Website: lowes
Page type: order-tracking
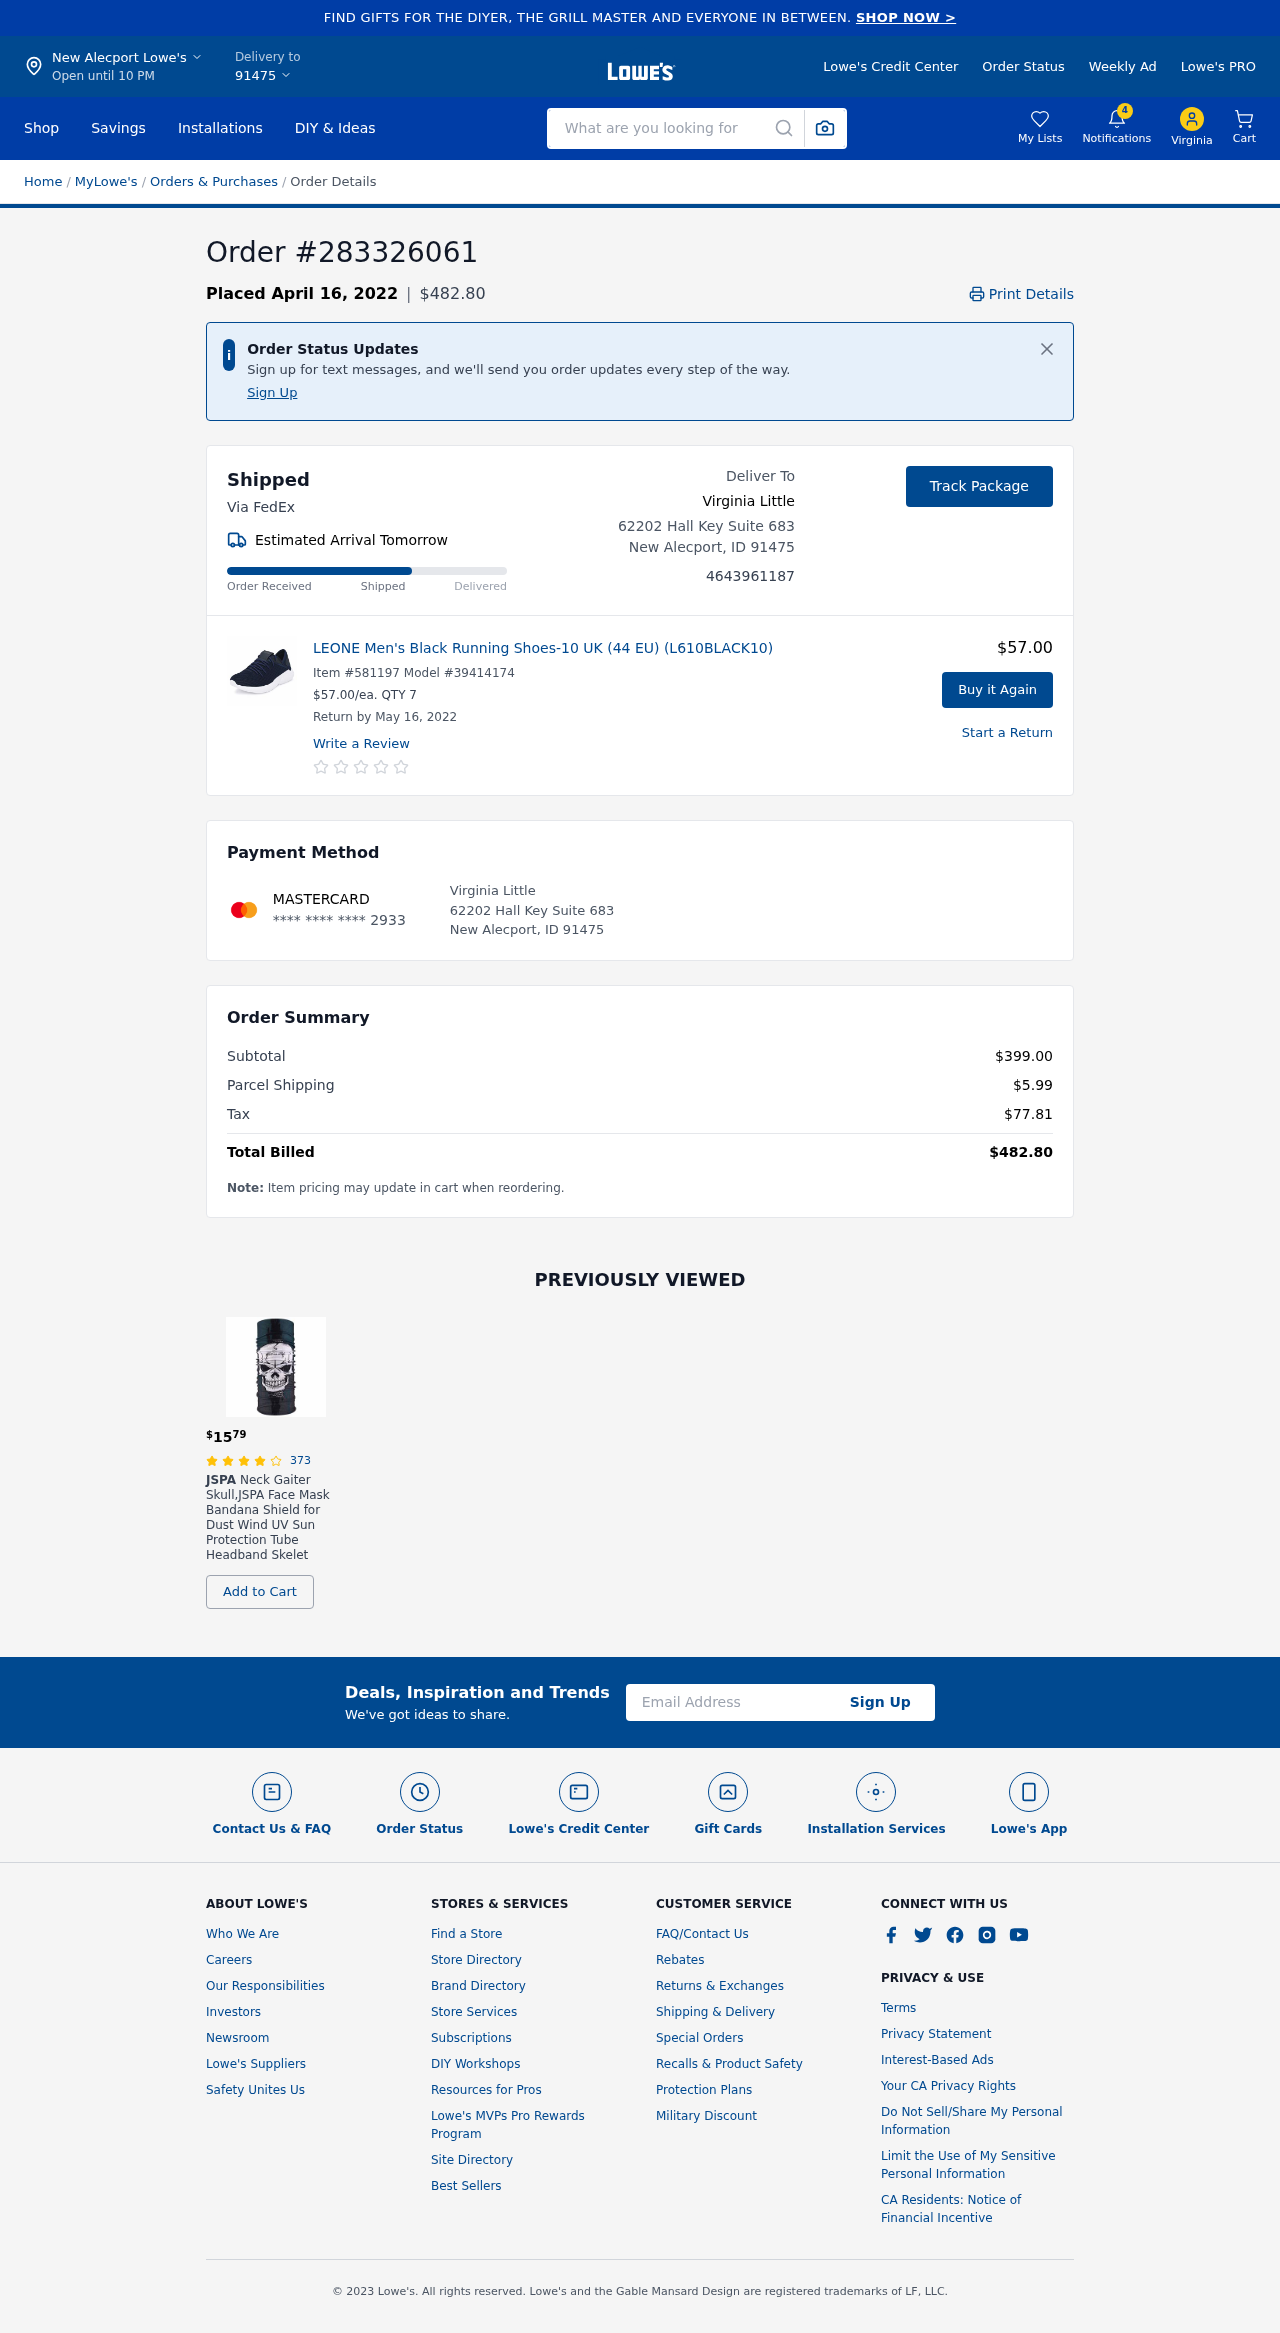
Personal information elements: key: PII_CARD_LAST4
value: **** **** **** 2933
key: PII_CARD_TYPE
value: MASTERCARD
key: PII_CITY
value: New Alecport Lowe's
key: PII_CITY_STATE_ZIP
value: New Alecport, ID 91475
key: PII_EMAIL
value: vlittle@yahoo.com
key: PII_FIRSTNAME
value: Virginia
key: PII_FULLNAME
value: Virginia Little
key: PII_PHONE
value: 4643961187
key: PII_POSTCODE
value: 91475
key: PII_STREET
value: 62202 Hall Key Suite 683
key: PII_FULLNAME2
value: Virginia Little
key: PII_STREET2
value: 62202 Hall Key Suite 683
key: PII_CITY_STATE_ZIP2
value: New Alecport, ID 91475
Product elements: key: PRODUCT1_NAME
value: LEONE Men's Black Running Shoes-10 UK (44 EU) (L610BLACK10)
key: PRODUCT1_PRICE
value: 57
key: PRODUCT1_QUANTITY
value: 7
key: PRODUCT2_BRAND
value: JSPA
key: PRODUCT2_NAME
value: Neck Gaiter Skull,JSPA Face Mask Bandana Shield for Dust Wind UV Sun Protection Tube Headband Skelet
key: PRODUCT2_NUM_RATINGS
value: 373
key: PRODUCT2_PRICE
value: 15.79
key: PRODUCT2_RATING
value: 4.4
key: PRODUCT1_ITEM
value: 581197
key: PRODUCT1_MODEL
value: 39414174
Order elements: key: ORDER_ID
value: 283326061
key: ORDER_DATE
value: Placed April 16, 2022
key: ORDER_TOTAL
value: $482.80
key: ORDER_DELIVERY_DATE
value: Estimated Arrival Tomorrow
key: ORDER_RETURN_BY_DATE
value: Return by May 16, 2022
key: ORDER_SUBTOTAL
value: $399.00
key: ORDER_SHIPPING_COST
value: $5.99
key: ORDER_TAX
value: $77.81
Search elements: key: HEADER_SEARCH
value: What are you looking for
Other elements: key: NOTIFICATION_COUNT
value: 4